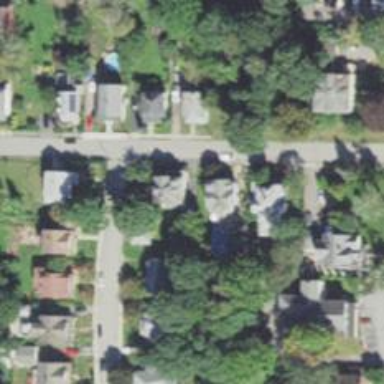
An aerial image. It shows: Residential driveway used as service road.